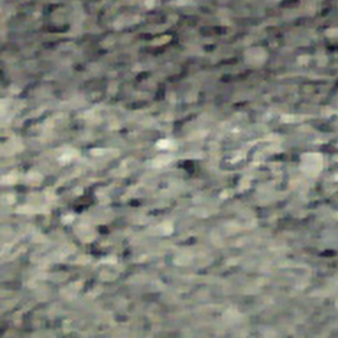
Label: other